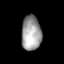
Tissue: lung
Cell type: Epithelial cells
Senescence score: 0.2025
Nuclear area (px): 669
Mean DAPI intensity: 158.664